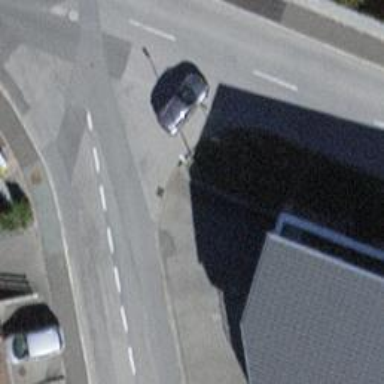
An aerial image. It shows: Bus stop with platform for public transport.